Question: hello I not really sure what is the right way to handle exceptions with elements i create.
when I try to enter wrong code i do see a message box:

but i want to use newApartment.StreetName and print a message says
" newApartment.StreetName not exist "
'''
try
{
if ((File.Exists("Apartments.xml")))
{
XDocument apartmentXml = XDocument.Load("Apartments.xml");
var newApartment = new Apartment();
Console.WriteLine("Please enter the street name:");
newApartment.StreetName = Console.ReadLine();
Console.WriteLine("Please enter the House Num:");
newApartment.HouseNum = Convert.ToInt32(Console.ReadLine());
var apartmentExist =
from apartment1 in apartmentXml.Root.Elements("Apartment")
where ((string) apartment1.Attribute("street_name") == newApartment.StreetName) &&
((int) apartment1.Element("Huose_Num") == newApartment.HouseNum)
select apartment1;
var apartment = apartmentExist.FirstOrDefault();
if (apartmentExist.Any() == false)
{
throw new CustomException(apartment.Value);
}
}
catch (CustomException ex)
{
ex.TestThrow(ex.ToString());
}
'''
Custom exception class:
'''
class CustomException : Exception
{
public CustomException(string message)
{
}
public void TestThrow(string ex)
{
MessageBox.Show(ex);
}
}
'''
XML file
'''
<?xml version="1.0" encoding="utf-8"?>
<Apartments>
<Apartment street_name="sumsum">
<Huose_Num>13</Huose_Num>
<Num_Of_Rooms>4</Num_Of_Rooms>
<Price>10000</Price>
<Elevator>true</Elevator>
<Floor>2</Floor>
<parking_spot>true</parking_spot>
<balcony>true</balcony>
<penthouse>true</penthouse>
<status_sale>true</status_sale>
</Apartment>
</Apartments>
'''
thx!
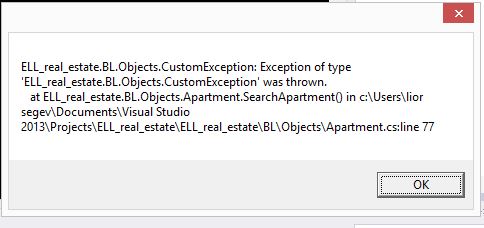
Answer: In your Custom Exception class you didn't define a variable to store error message. I see you have one parameter in your constructor, but you didn't set it.
'''
class CustomException : Exception
{
public string errorMessage;
public CustomException(string message)
{
errorMessage = message;
}
public void TestThrow(string ex)
{
MessageBox.Show(ex);
}
}
'''
Throw it like this, you should pass your error message to the constructor
'''
throw new CustomException(newApartment.StreetName + " not exist");
'''
And call it:
'''
catch (CustomException ex)
{
ex.TestThrow(ex.errorMessage);
}
'''
Also you don't need TestThrow method for this:
'''
catch (CustomException ex)
{
MessageBox.Show(ex.errorMessage);
}
'''